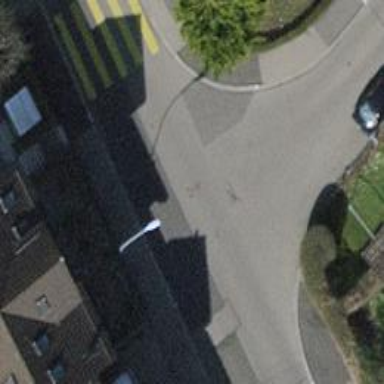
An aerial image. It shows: Residential road with asphalt surface.